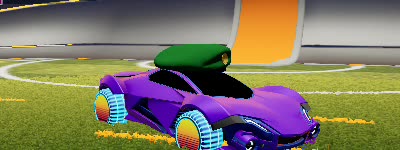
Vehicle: werewolf